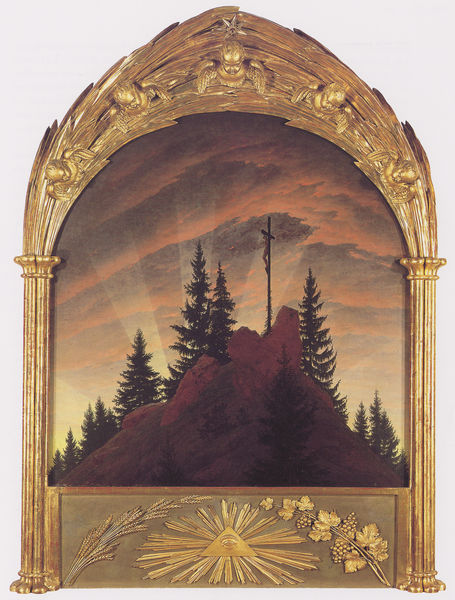
Titel: Das Kreuz im Gebirge (Tetschener Altar)
Künstler: Caspar David Friedrich
Standort: Dresden
Institution: Gemäldegalerie Neue Meister
Schlagwörter: baum, berg, dunkel, felsen, gemälde, gott, himmel, laub, wolken, bäume, dreieck, landschaft, blumen, braun, licht, schwarz, symbol, säulen, rot, wolke, ornament, bibel, helld, rahmen, stein, goldrahmen, dämmerung, horizont, hügel, sonnenaufgang, zweige, kirche, sonne, auge, gold, pflanzen, wald, engel, ranken, trauben, bogen, getreide, korn, ähre, fels, gebirge, gipfel, nebel, sonnenuntergang, violett, massiv, rundbogen, friedrich, romantik, tannen, wein, verzierung, brot, palmwedel, stimmung, holzrahmen, abendstimmung, berlin, alter, kreuz, religion, stern, strahlen, sterne, strahl, angel, tanne, kranz, altar, lichtstrahlen, schein, erleuchtet, weintrauben, christus, jesus, kreuzigung, mystisch, mittelalter, sonnenstrahlen, kruzifix, nadelbäume, tannenbäume, palmen, golden, weinblätter, ähren, caspar david friedrich, dresden, symbolik, reben, weinrebe, heilig, putten, david, putti, brau, altarbild, christi, symbole, weinranke, wolkenhimmel, gipfelkreuz, dreifaltigkeit, caspar, golgatha, blütenzweig, blattgold, kalvarienberg, auge gottes, kreiz, christus am kreuz, kaspar, himmelo, caspar david, golgata, caspas, gottesauge, tetschen, tetschener altar, tetschner altar, friedrichj, kalvarien, allesehendes auge, #berg, allsehendes auge